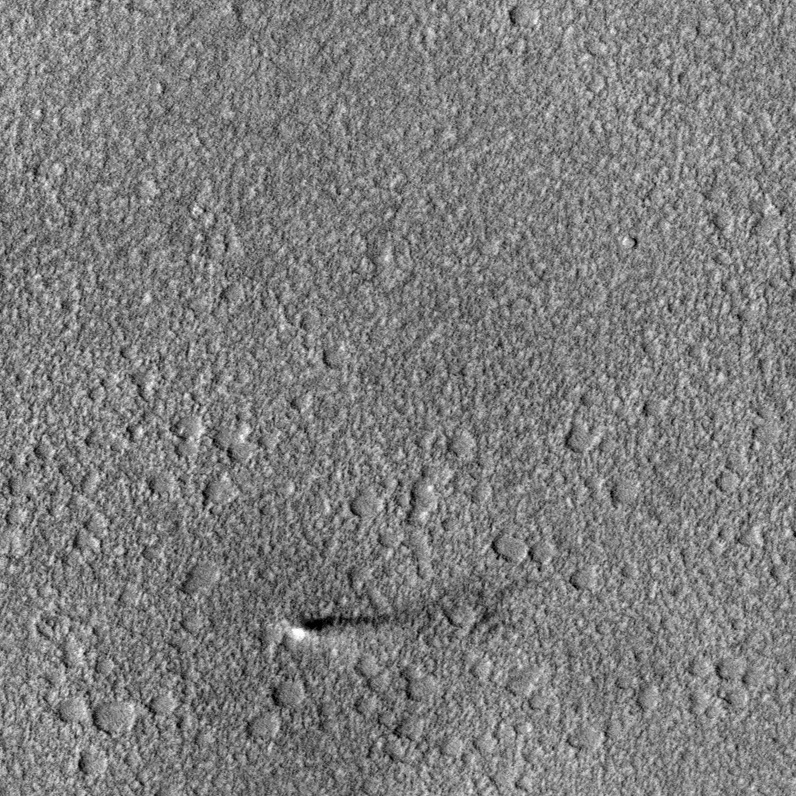
Label: dustdevil